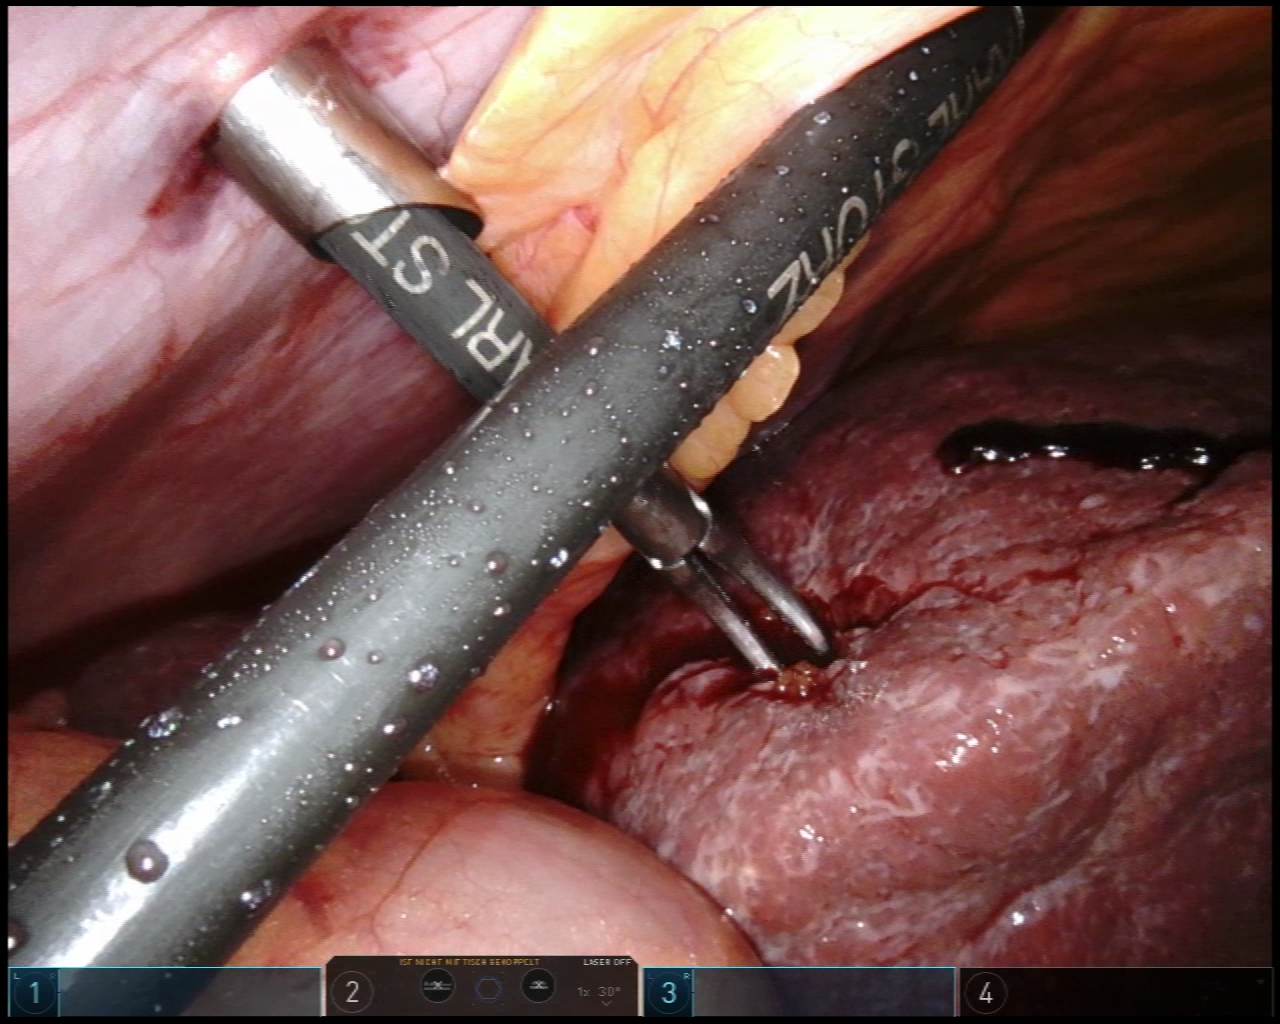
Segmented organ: liver
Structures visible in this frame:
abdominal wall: yes
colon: yes
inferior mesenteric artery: no
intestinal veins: no
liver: yes
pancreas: no
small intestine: no
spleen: no
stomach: no
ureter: no
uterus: no
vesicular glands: no